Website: lowes
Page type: address-validator
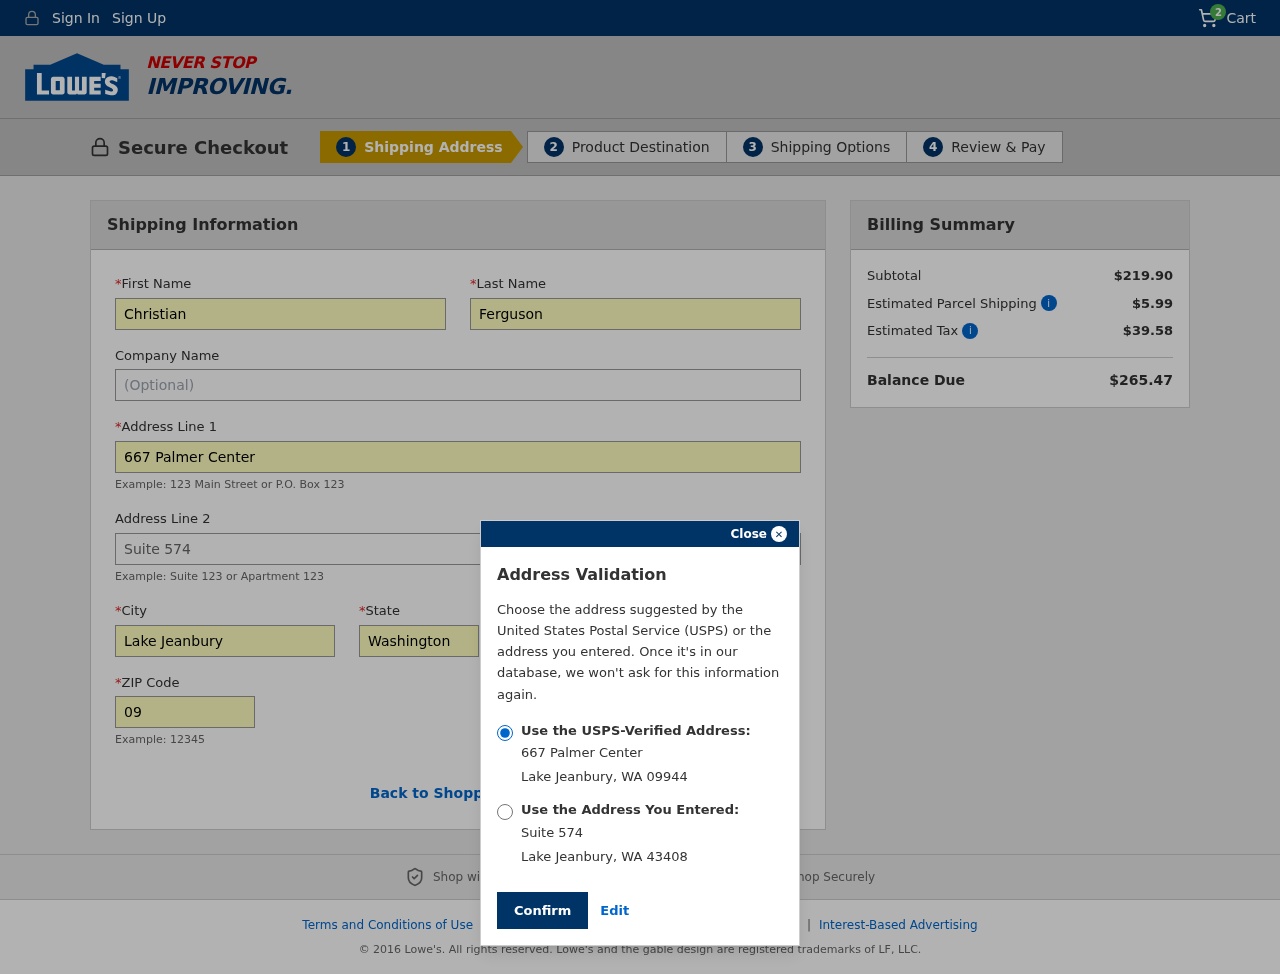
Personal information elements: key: PII_CITY
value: Lake Jeanbury
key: PII_FIRSTNAME
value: Christian
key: PII_LASTNAME
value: Ferguson
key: PII_POSTCODE
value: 09944
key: PII_POSTCODE2
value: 43408
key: PII_STATE
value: Washington
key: PII_STATE_ABBR
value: WA
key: PII_STREET
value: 667 Palmer Center
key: PII_STREET2
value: Suite 574
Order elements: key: ORDER_NUM_ITEMS
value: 2
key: ORDER_SUBTOTAL
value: $219.90
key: ORDER_SHIPPING_COST
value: $5.99
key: ORDER_TAX
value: $39.58
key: ORDER_TOTAL
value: $265.47